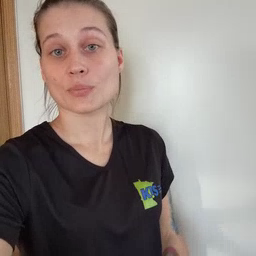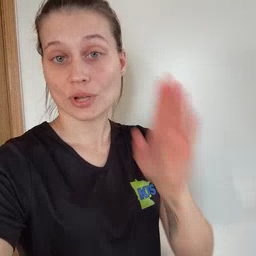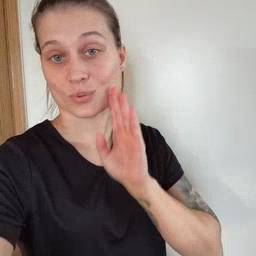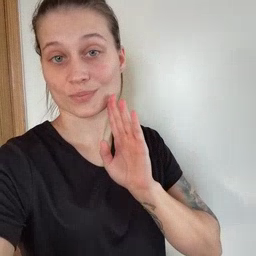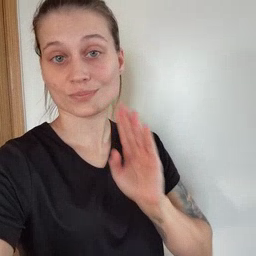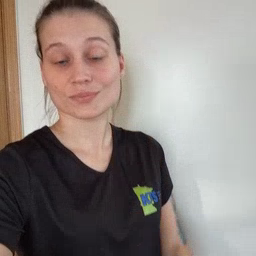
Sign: brown